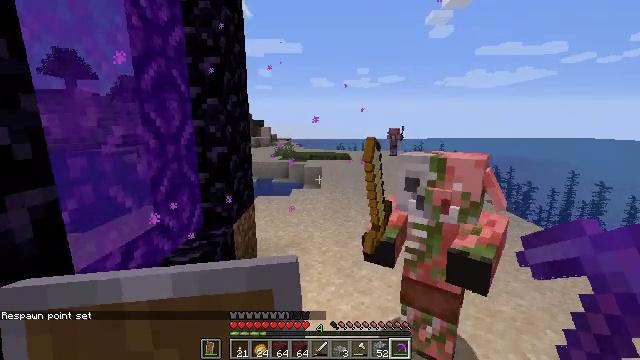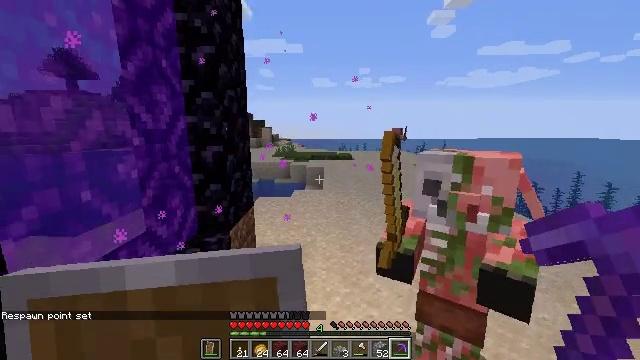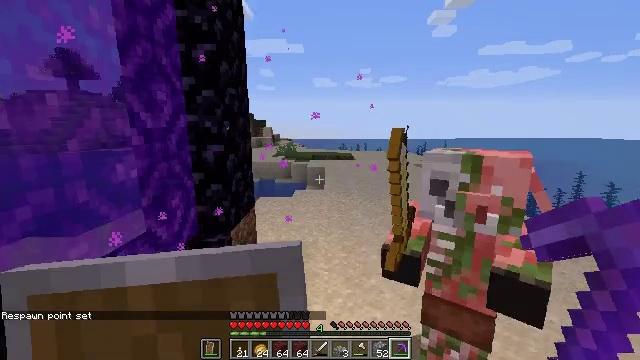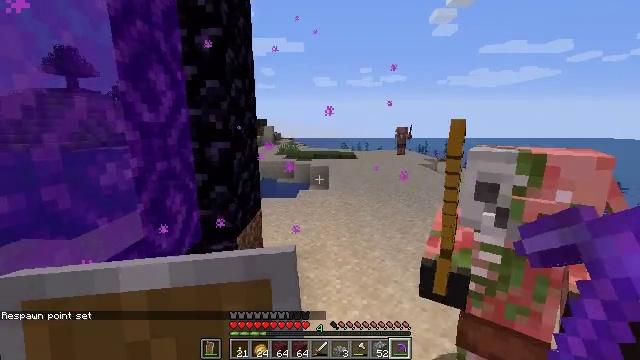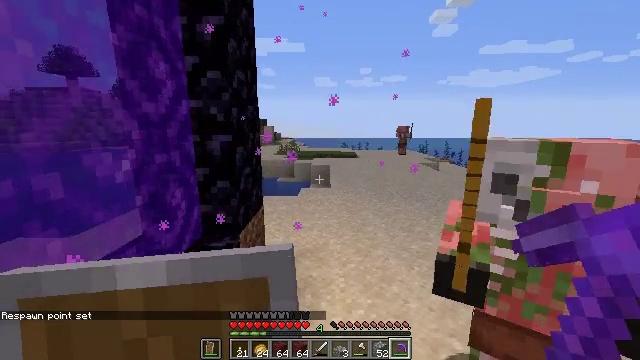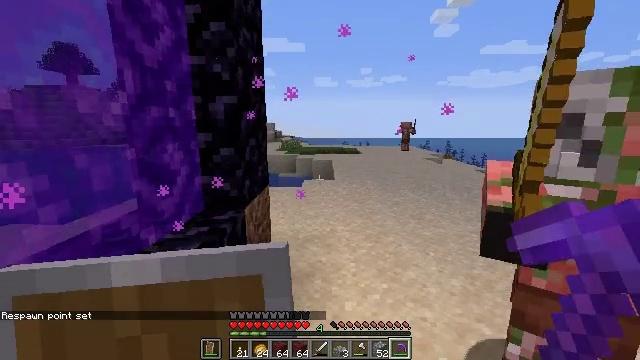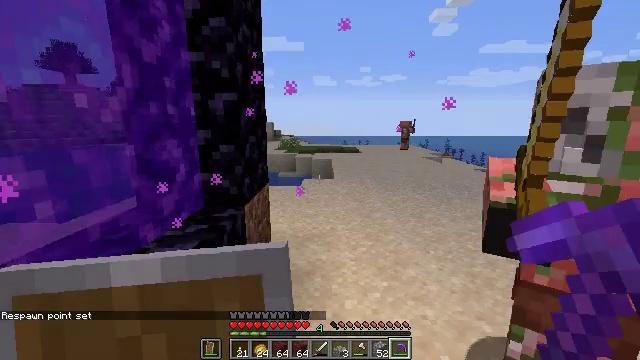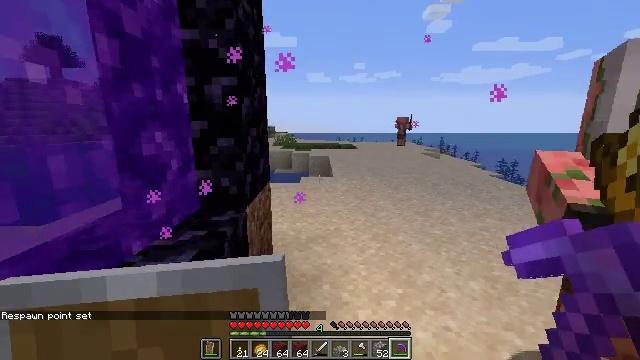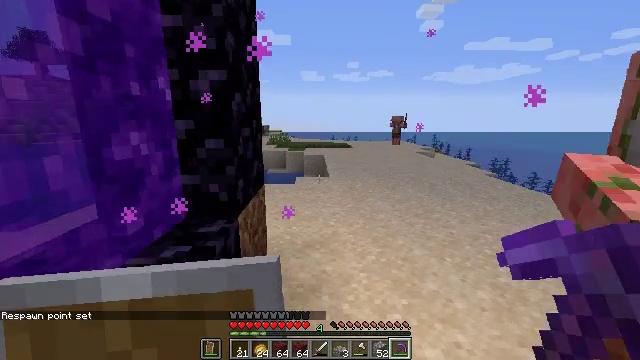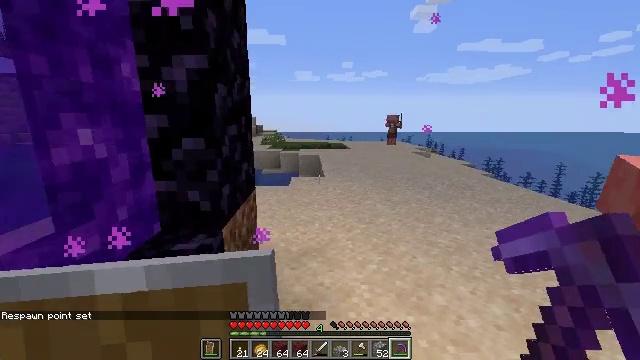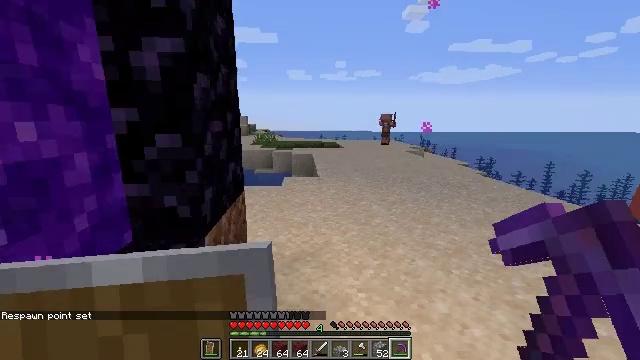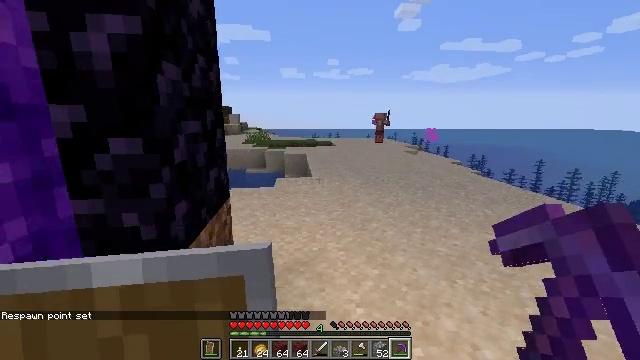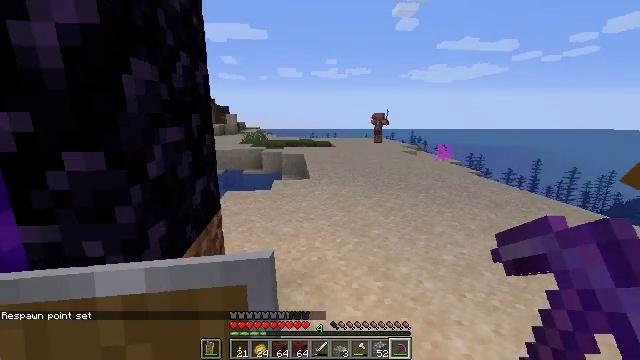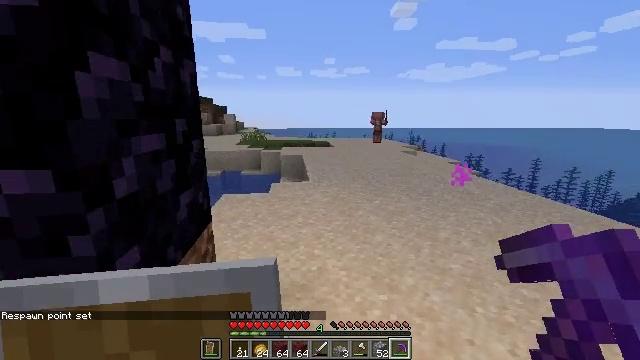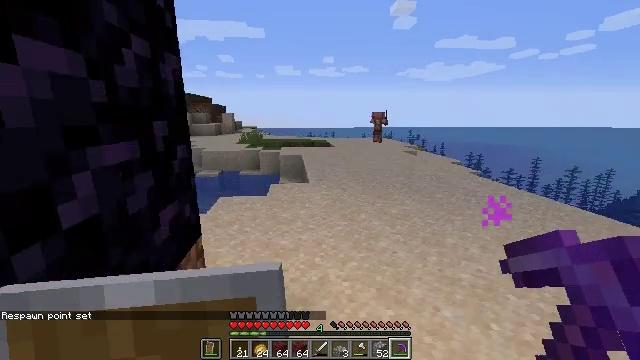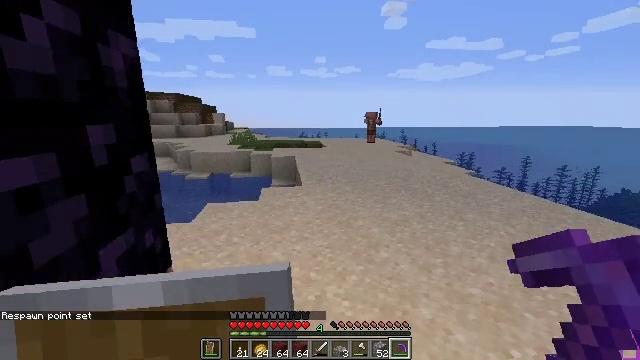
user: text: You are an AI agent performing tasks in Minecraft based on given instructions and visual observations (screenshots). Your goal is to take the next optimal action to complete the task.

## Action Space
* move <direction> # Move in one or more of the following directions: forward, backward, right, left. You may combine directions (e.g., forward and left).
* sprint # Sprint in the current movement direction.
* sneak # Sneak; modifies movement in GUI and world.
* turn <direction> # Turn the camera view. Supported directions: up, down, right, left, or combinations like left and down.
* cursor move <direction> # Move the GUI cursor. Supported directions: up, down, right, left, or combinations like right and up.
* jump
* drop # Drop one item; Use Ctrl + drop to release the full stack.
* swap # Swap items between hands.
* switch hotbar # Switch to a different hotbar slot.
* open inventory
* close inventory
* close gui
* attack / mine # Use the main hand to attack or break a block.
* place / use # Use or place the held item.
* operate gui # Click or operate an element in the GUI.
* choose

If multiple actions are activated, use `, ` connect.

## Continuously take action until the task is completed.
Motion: motion action
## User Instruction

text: craft item air
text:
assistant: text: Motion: move forward and move left
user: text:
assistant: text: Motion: move forward and move left
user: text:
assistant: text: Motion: move forward and move left
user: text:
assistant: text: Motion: move forward and move left
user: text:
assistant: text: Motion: move forward and move left
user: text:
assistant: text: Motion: move forward and move left
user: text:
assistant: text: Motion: move forward, turn right
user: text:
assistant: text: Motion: move forward, turn right
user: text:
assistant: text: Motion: move forward, turn right
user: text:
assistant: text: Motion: move forward, turn right
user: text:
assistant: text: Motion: move forward, turn right
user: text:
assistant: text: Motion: move forward
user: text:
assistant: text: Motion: move forward
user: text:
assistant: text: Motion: move forward
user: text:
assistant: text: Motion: move forward, turn right
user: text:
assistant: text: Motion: move forward, turn right
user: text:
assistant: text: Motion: move forward, turn right
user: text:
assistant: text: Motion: no_op
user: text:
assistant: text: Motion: no_op
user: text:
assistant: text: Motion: move forward
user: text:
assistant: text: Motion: move forward
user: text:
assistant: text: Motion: no_op
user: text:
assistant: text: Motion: no_op
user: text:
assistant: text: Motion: move forward
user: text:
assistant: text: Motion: move forward
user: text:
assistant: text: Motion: move forward
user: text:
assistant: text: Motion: move forward
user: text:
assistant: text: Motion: move forward
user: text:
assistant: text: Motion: move forward
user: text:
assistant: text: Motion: move forward